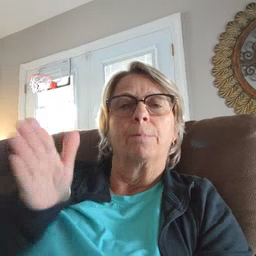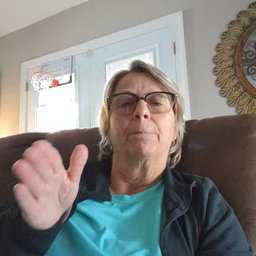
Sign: room